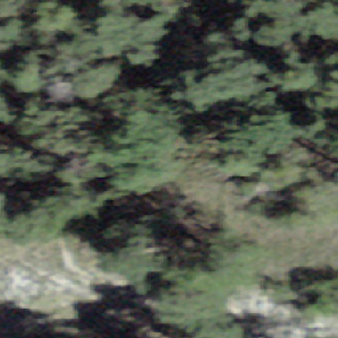
Label: other